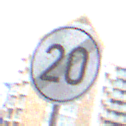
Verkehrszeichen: EndeGeschwindigkeit20
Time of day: MorningAfternoon
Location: Outdoor (Urban)
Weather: Overcast
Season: NotSpecified
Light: Natural